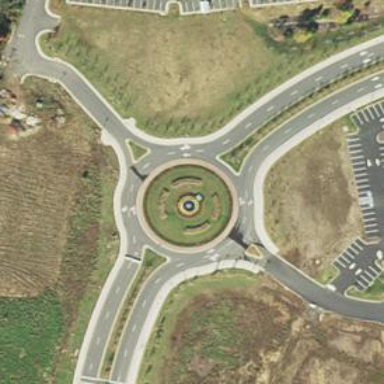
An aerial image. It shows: Tertiary road with asphalt surface leading to roundabout.